Field crop: tomato
Growth stage: 2
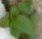
Species: solanum